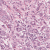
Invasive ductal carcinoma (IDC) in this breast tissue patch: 1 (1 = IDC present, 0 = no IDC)